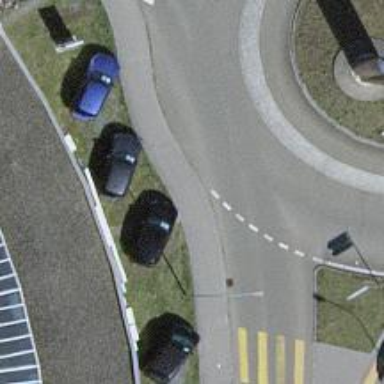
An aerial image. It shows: Tertiary road with asphalt surface leading to roundabout junction.